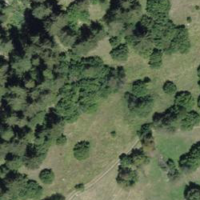
EUNIS habitat code: 23
Species observed at this site:
Centaurea scabiosa
Campanula trachelium